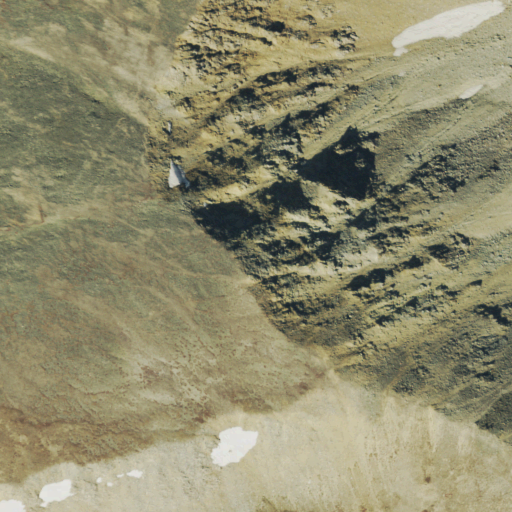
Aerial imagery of mountain in Colorado named Bald Mountain containing snow, barren land, grassland, and shrub